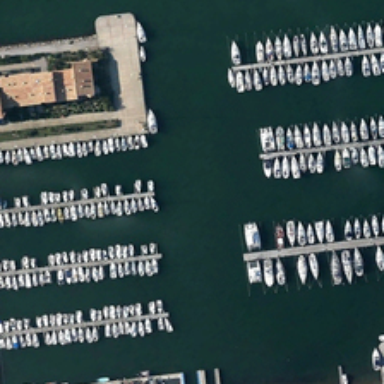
Many white ships are parked in the harbor .